Question: I need to list a running count in column A of each occurrence of the value "4A" in column B, but the count needs to reset to 0 if the value in column B equals "2B".
I have attached a sample of my workbook, column A shows how I need the count to operate. I am open to using VB or a formula.

Or in text format:
'''
| A | B |
+---+----+
| 0 | 2B |
| | 3A |
| 1 | 4A |
| | 4B |
| | 4B |
| 2 | 4A |
| | 4B |
| 3 | 4A |
| | 9A |
| 0 | 2B |
| | 3A |
| 1 | 4A |
| | 4C |
| 2 | 4A |
| | 9A |
| 0 | 2B |
| | 3A |
| 1 | 4A |
| | 9A |
| 0 | 2B |
| | 3A |
| 1 | 4A |
| | 4C |
| | 9A |
| | 9B |
| | 9Z |
'''
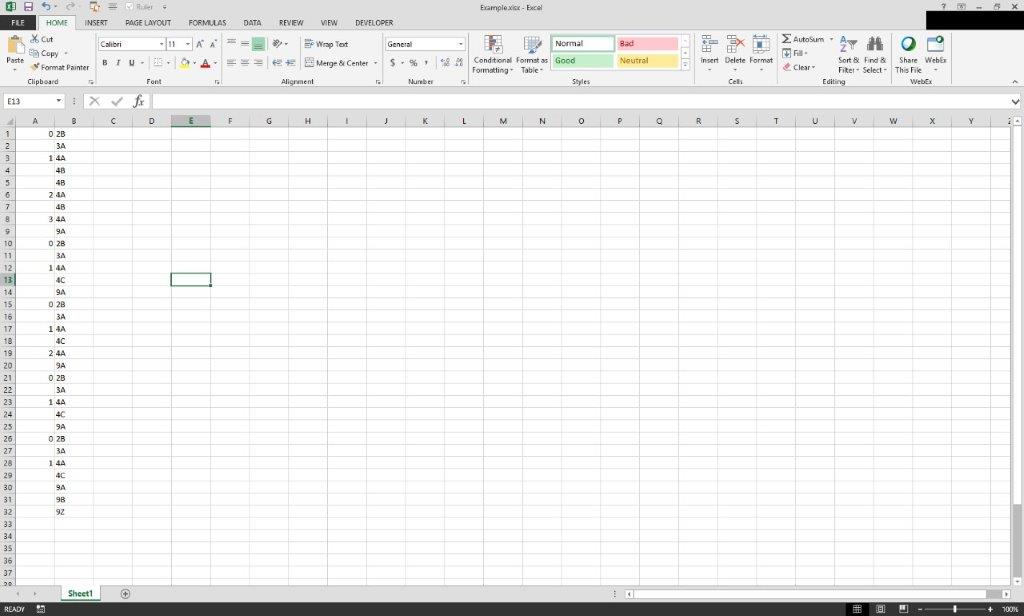
Answer: :
@Jeeped and @trincot proposed better non-array versions. I modified them slightly here:
@Jeeped's formula:
'''
=IF(OR(B1={"2B","4A"}), COUNTIF(INDEX(B:B,AGGREGATE(14, 6, ROW(B$1:B1)/(B$1:B1="2B"), 1)):B1, "4A"),"")
'''
After modification it uses 'LARGE' function in the aggregate rather than 'SMALL' and '""' instead of 'TEXT(,)'.
---
@trincot's formula:
'''
=IF(OR(B2={"2B","4A"}),(B2="4A")*(1+IFERROR(INDEX(G:G,MATCH(MAX(G$1:OFFSET(G2,-1,0))+1,G$1:OFFSET(G2,-1,0))),0)),"")
'''
Compared to original, it's been rearranged slightly 'IF-wise', I also replaced magic '9999' with 'MAX([...]) + 1' and made it so that you can just paste it in 1st cell and drag down rather than have two separate formulas for first cell and the consecutive ones.
---
My original version:
I think it has the benefit of perhaps being the easiest to understand (? - I am obviously biased here so I might be wrong) and it's physically the shortest of all.
It has the obvious drawback of being an array-formula.
In cell "A1" you can write:
'''
=IF(OR(B1="2B",B1="4A"),SUM((B$1:B1="4A")*(ROW(B$1:B1)>MAX(ROW(B$1:B1)*(B$1:B1="2B")))),"")
'''
It's an array formula so you have to confirm it with ctrl + shift + enter.
Then you can drag it down.
Basically it counts number of occurrences of "4A" in a range extending from current row to the first provided that rows of counted "4A" are larger than that last row of "2B".